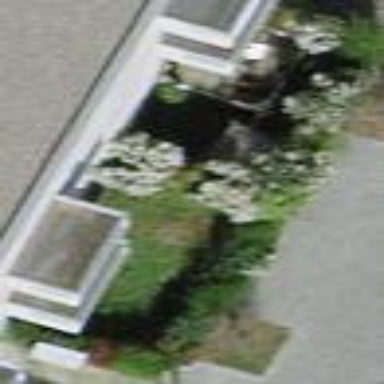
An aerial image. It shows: Garden surrounded by fence.